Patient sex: M
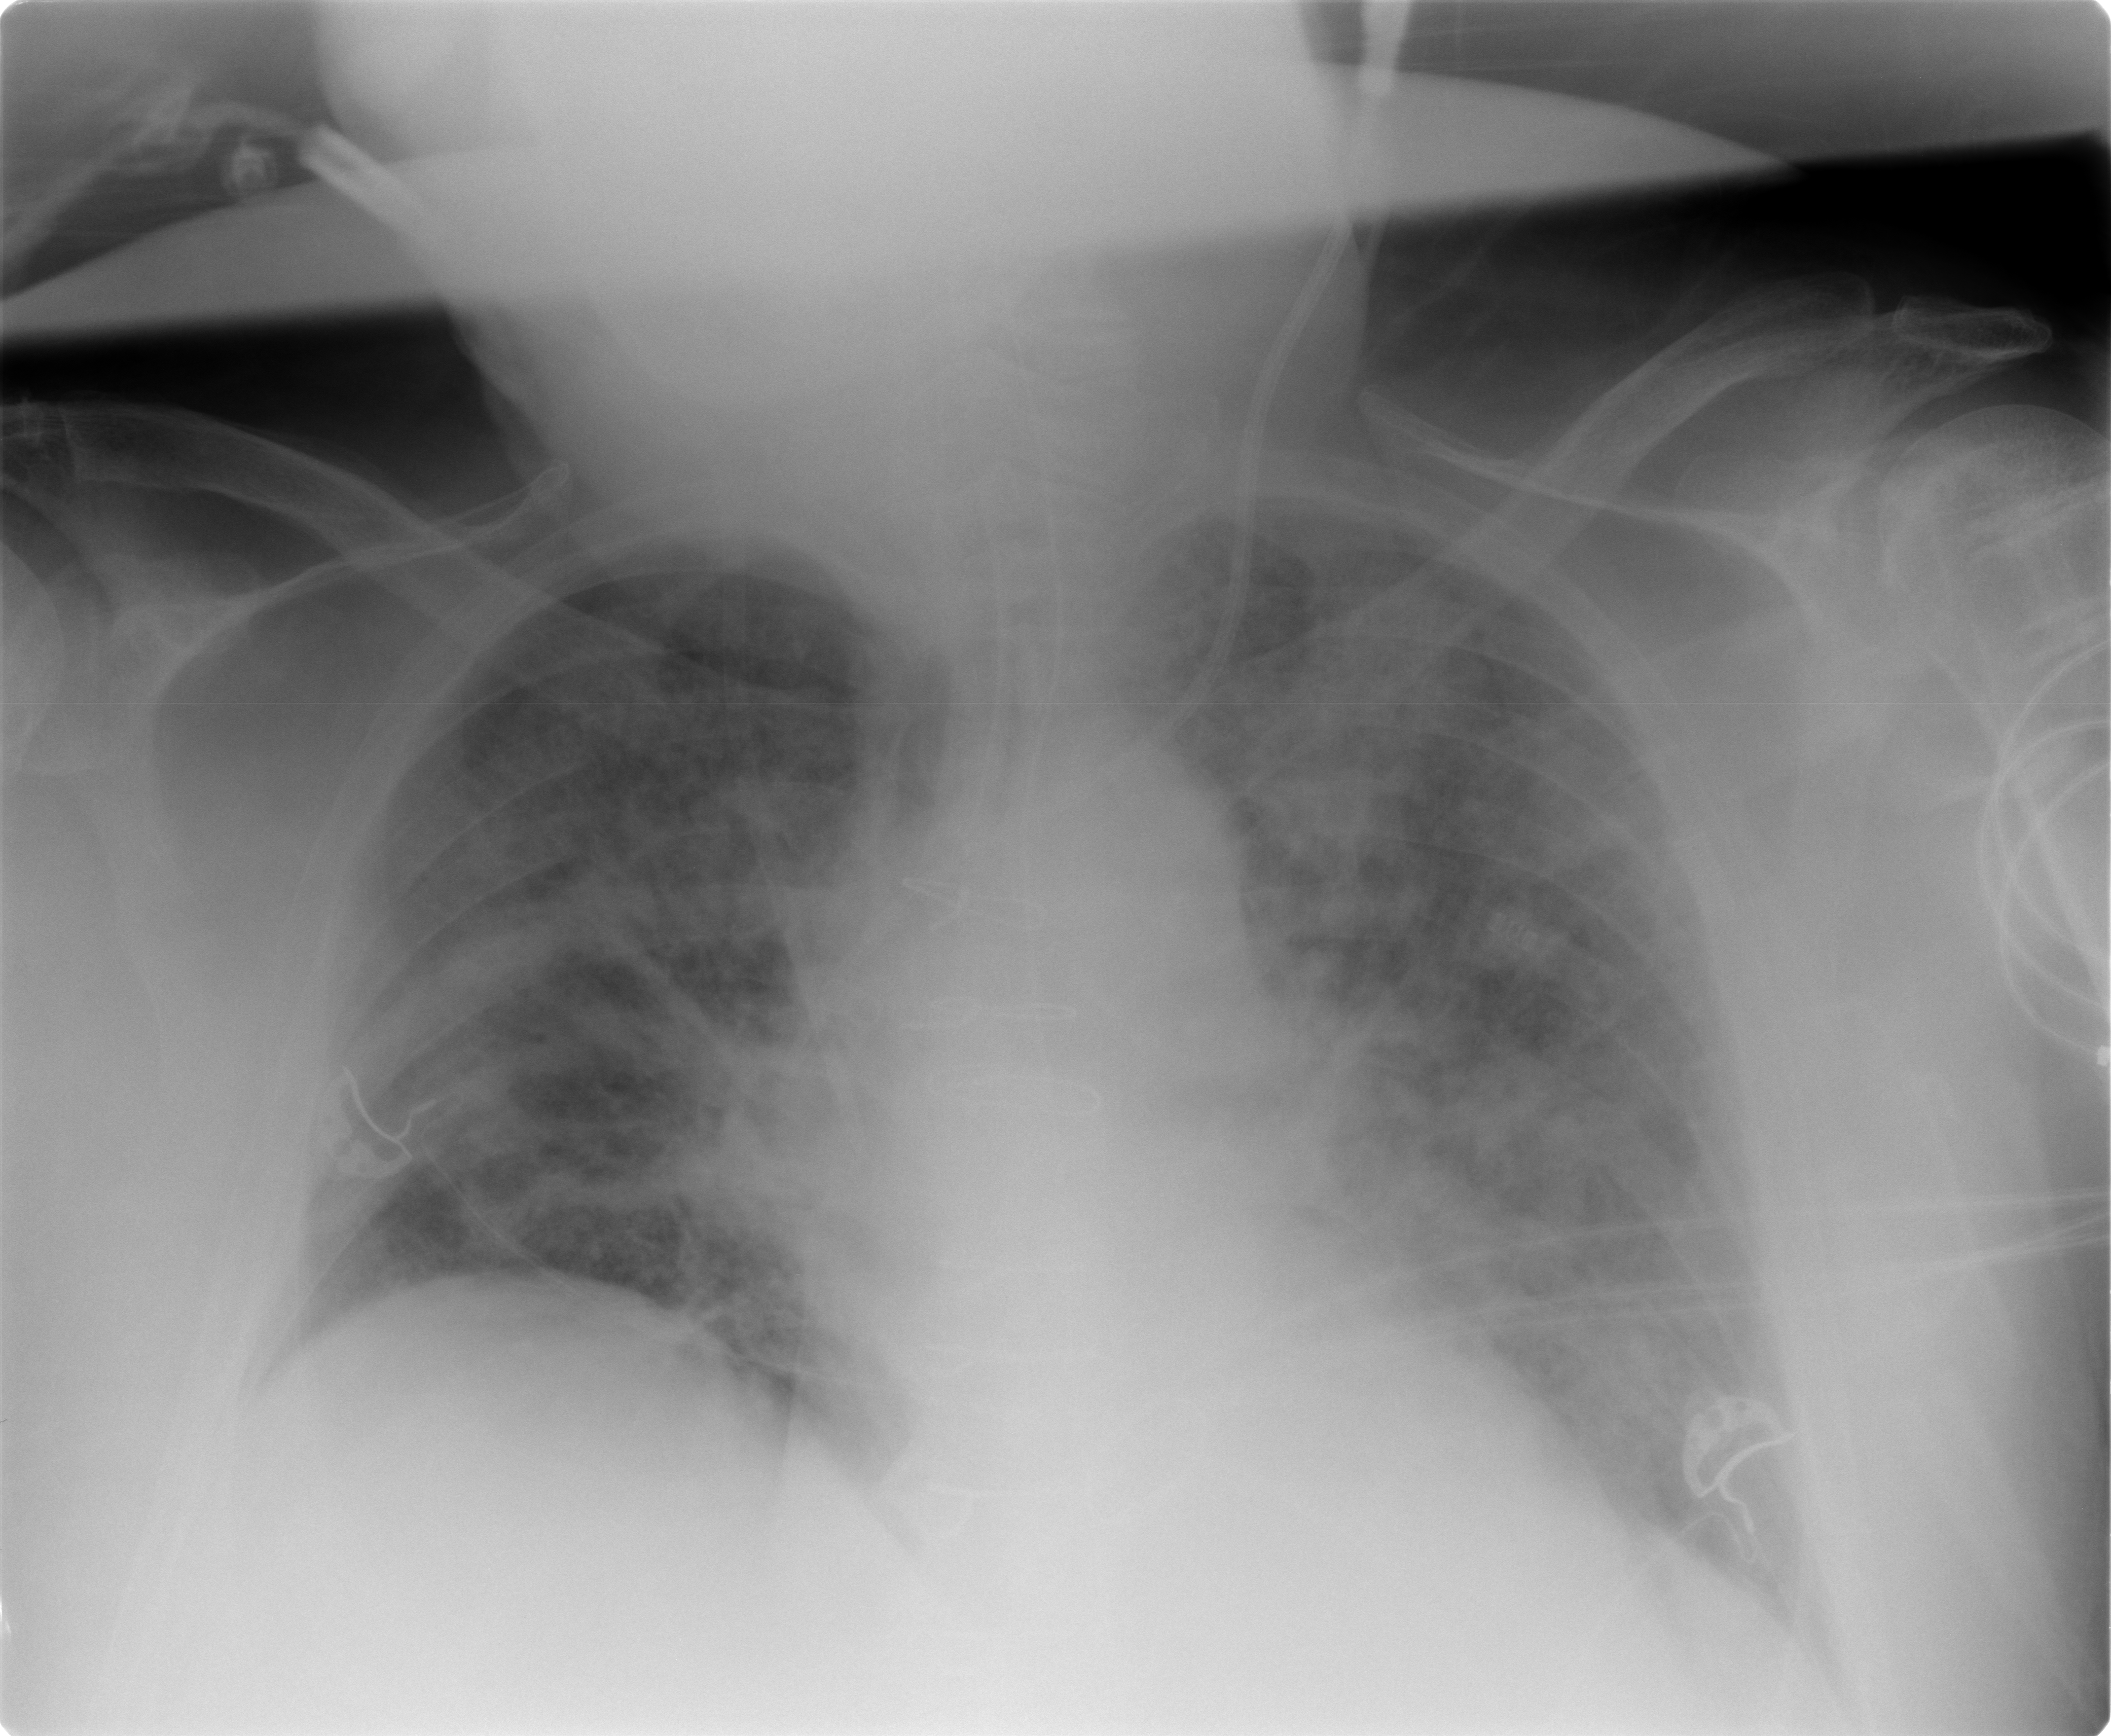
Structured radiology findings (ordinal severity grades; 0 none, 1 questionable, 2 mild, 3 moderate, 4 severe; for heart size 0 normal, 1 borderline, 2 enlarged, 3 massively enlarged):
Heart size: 2
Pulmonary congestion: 2
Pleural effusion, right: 2
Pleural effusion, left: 2
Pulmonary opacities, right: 2
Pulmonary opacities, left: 2
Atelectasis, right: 0
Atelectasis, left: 0